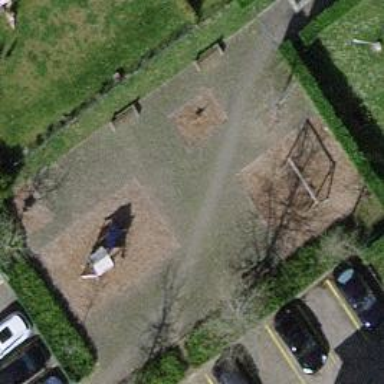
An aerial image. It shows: Playground area for leisure land.